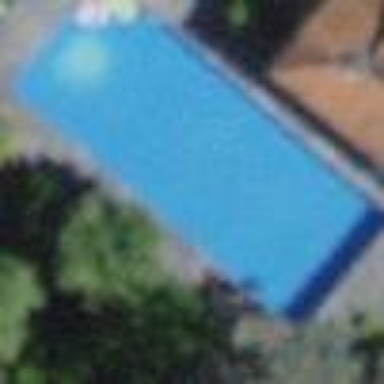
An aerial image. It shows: Swimming pool located in leisure land.